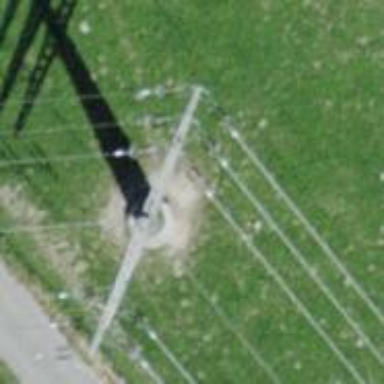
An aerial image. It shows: Power tower.